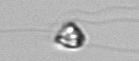
Label: flagellate_morphotype1